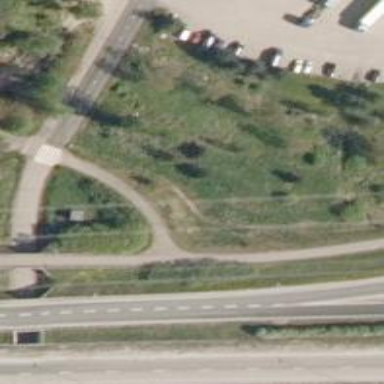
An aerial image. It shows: Asphalt cycleway.